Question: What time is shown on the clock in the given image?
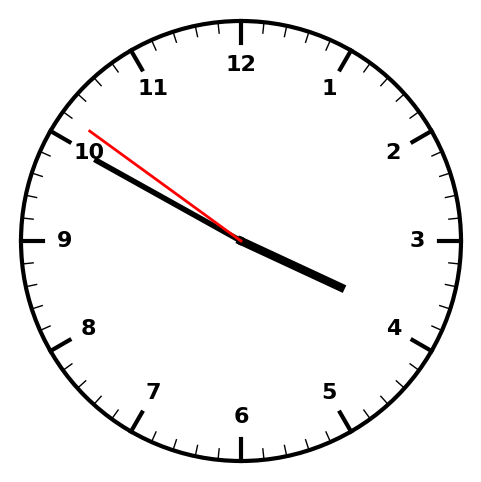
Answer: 03:49:51